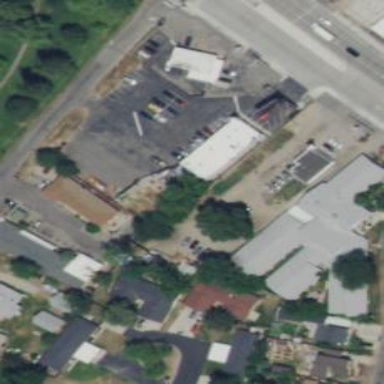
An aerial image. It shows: Building.